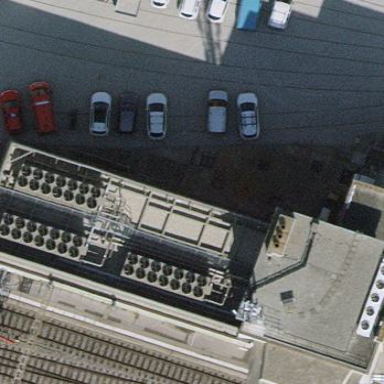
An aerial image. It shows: Transportation building with flat roof.